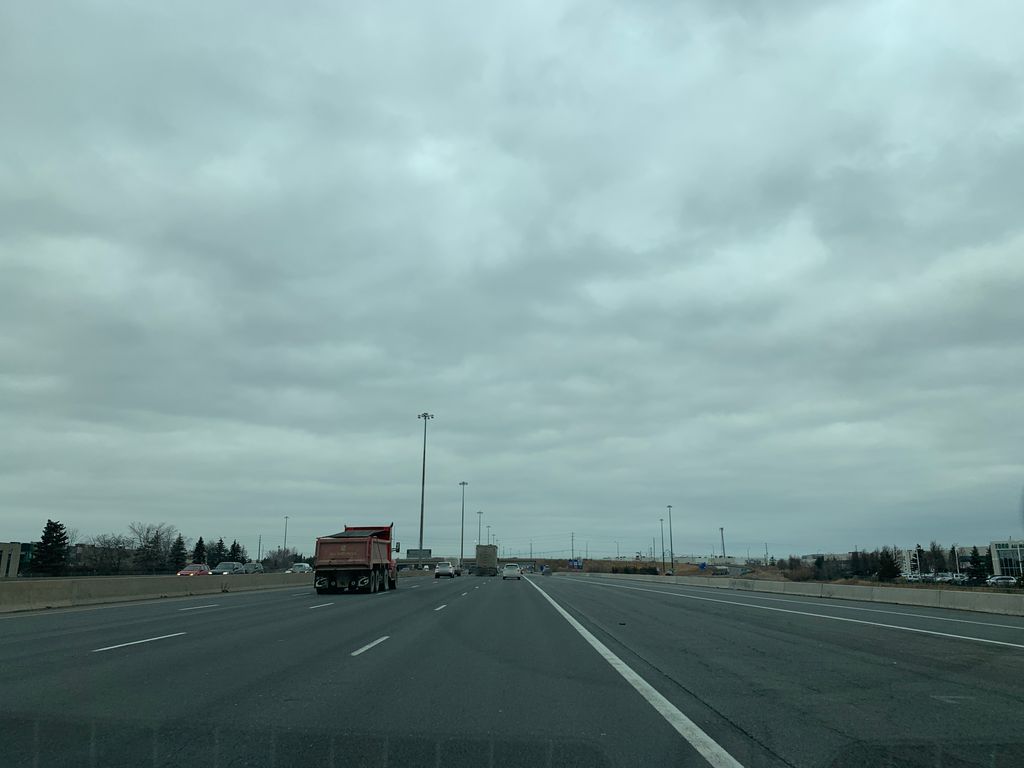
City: toronto